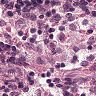
Metastatic tissue present: no